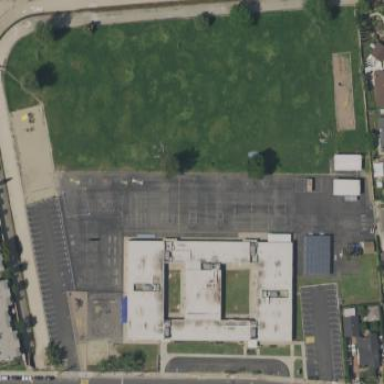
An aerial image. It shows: School.